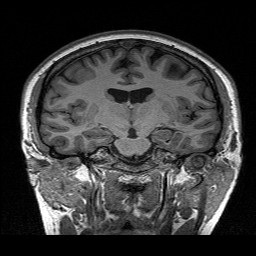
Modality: T1w
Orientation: sagittal
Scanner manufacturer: siemens
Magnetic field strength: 3 T